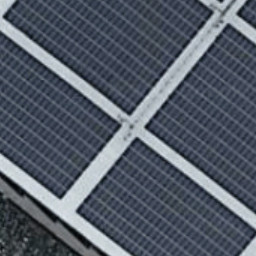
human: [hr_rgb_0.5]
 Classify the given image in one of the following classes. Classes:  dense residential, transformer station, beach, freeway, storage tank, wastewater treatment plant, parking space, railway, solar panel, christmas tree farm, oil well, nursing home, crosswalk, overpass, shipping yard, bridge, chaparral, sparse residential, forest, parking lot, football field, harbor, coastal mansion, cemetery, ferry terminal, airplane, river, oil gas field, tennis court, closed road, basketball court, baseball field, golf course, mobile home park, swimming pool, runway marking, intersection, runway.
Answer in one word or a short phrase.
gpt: solar panel